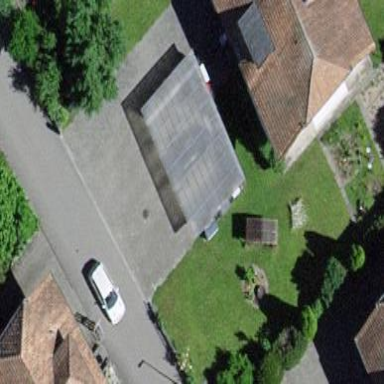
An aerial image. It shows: View of roof of building.